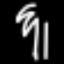
Label: palm tree